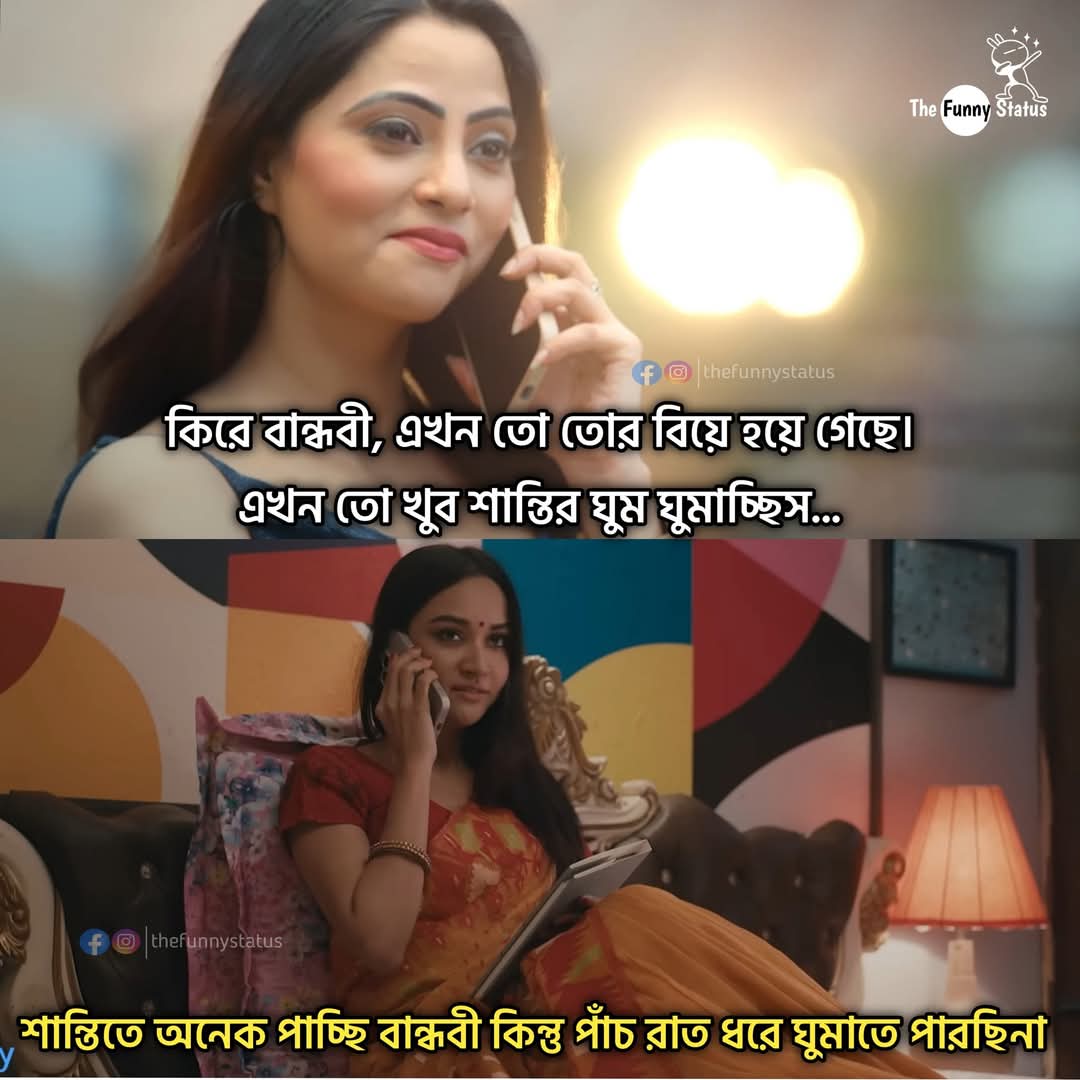
Text: কিরে বান্ধবী, এখন তো তোর বিয়ে হয়ে গেছে।
এখন তো খুব শান্তির ঘুম ঘুমাচ্ছিস...
শান্তিতে অনেক পাচ্ছি বান্ধবী কিন্তু পাঁচ রাত ধরে ঘুমাতে পারছিনা
Label: Non Hate